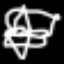
Label: airplane